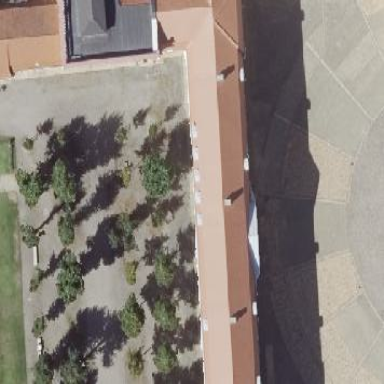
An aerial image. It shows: Building with roof tiles. The roof has gambrel shape.